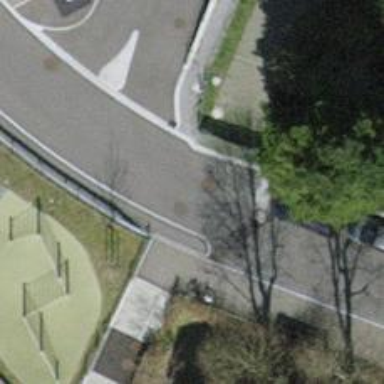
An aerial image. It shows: Set of steps on the road.